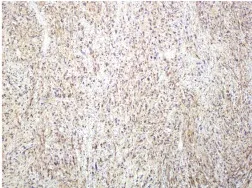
Recurrent tumor operated in 1995 . S-100 immunohistochemistry. Histological factors such as cellularity, degree of nuclear atypia, mitotic counts, and S-100 immunoreactivity were similar among the specimens.
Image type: pathology (immunostaining)